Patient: sex M, age 76
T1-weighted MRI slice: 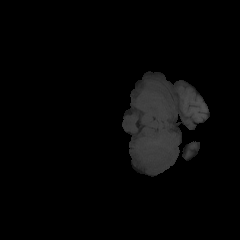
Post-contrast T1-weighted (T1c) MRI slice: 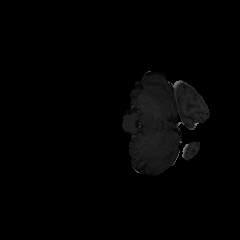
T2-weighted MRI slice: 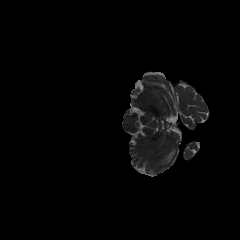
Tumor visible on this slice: no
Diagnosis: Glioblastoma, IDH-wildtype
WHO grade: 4